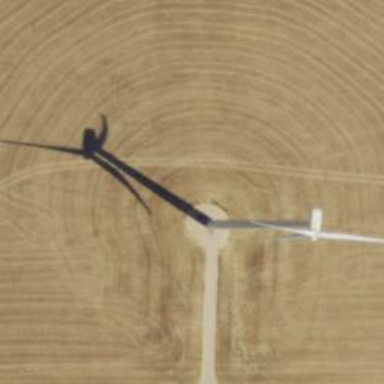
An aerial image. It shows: Wind generator powered by horizontal axis wind turbine.